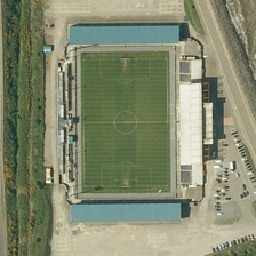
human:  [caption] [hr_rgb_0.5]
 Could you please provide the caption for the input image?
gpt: The road near the football field

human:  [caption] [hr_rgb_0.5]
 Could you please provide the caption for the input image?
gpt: A football field is near a street.

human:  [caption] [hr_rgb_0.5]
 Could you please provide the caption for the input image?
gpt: The football field is near the highway.

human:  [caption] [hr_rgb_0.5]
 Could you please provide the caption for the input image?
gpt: Football field is near the road.

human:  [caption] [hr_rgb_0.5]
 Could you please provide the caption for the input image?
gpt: The football field is close to the road.